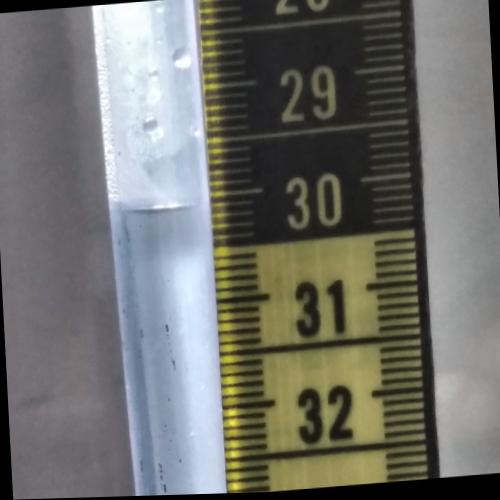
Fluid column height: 30.1 cm